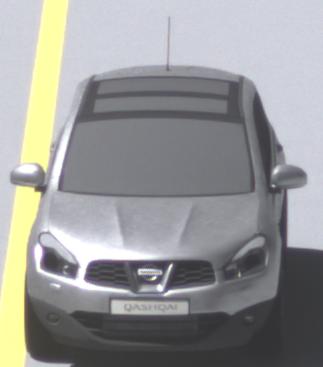
Make: Nissan
Model: Qashqai 1.6
Detailed model: Qashqai (J10)
Model produced from: 2010/03
Model produced until: 2010/08
Doors: 5
Color: white
Road condition: dry road
Daytime: midday
Contrast: medium contrast